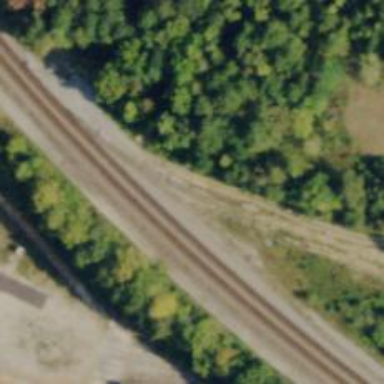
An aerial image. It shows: Disused railway spur line.